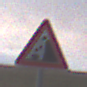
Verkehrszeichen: SteinschlagRechts
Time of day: SunriseSunset
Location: Outdoor (Nature)
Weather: Overcast
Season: NotSpecified
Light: Natural